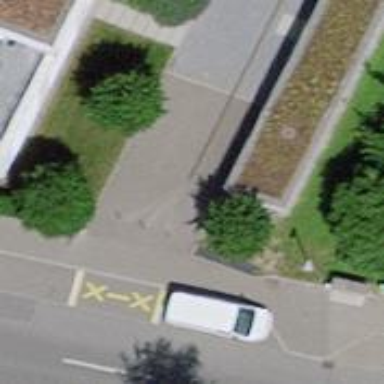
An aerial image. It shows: Bollard.